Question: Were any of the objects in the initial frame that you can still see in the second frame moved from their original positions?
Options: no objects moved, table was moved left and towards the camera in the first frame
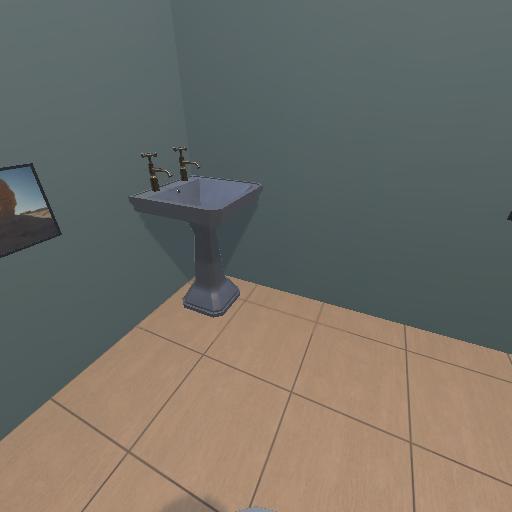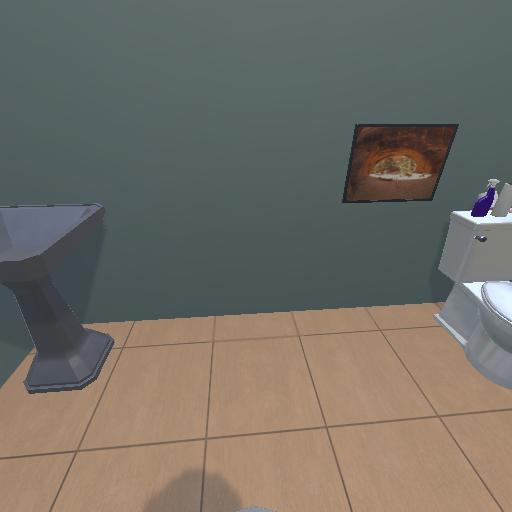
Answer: no objects moved